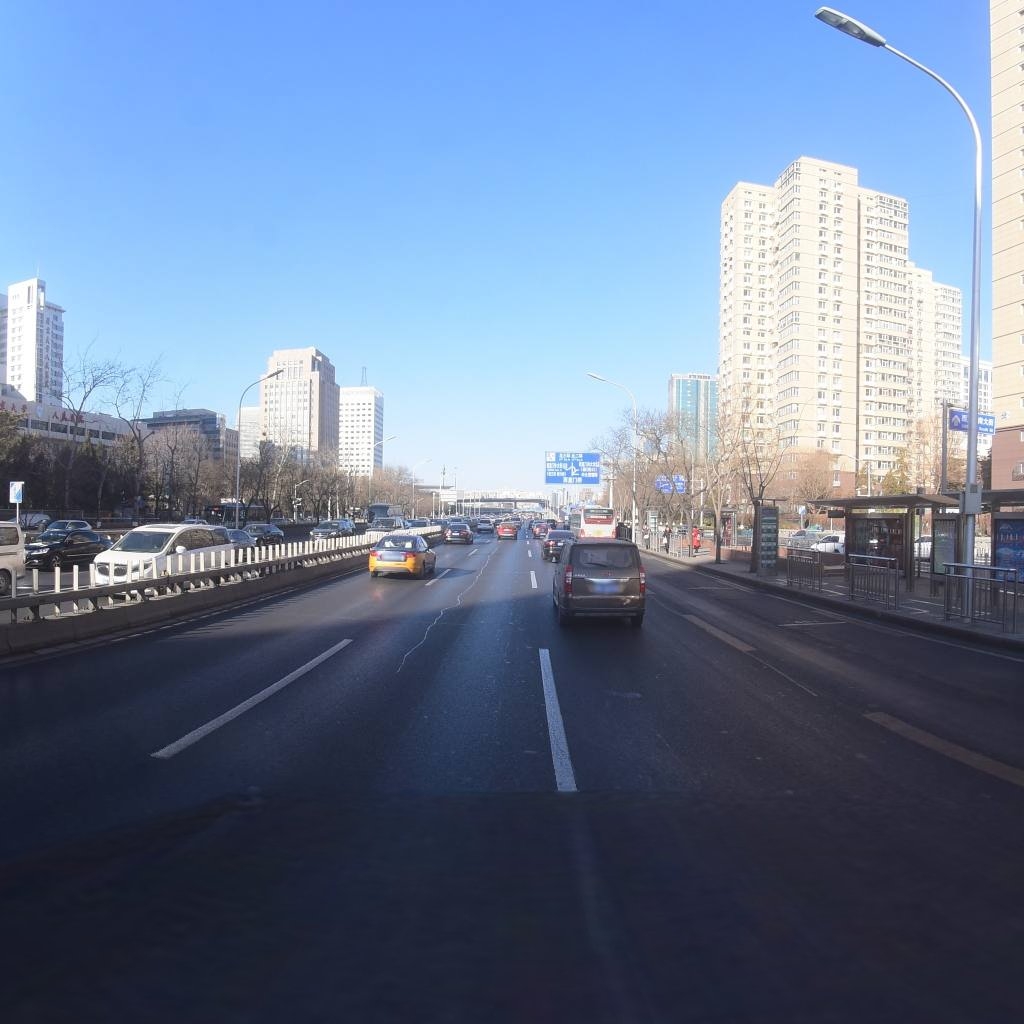
Region: Xicheng
Road damage annotations: longitudinal patch, longitudinal patch